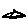
Label: triangle